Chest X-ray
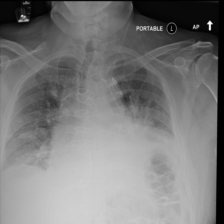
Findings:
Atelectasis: negative
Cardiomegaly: negative
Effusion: negative
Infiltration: positive
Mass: negative
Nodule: negative
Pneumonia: negative
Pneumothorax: negative
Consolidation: negative
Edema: negative
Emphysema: negative
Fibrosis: negative
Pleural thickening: negative
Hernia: negative